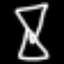
Label: hourglass